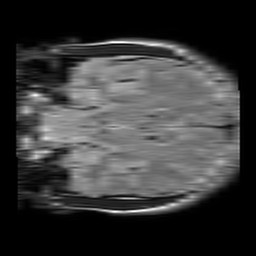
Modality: FLAIR
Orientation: coronal
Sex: male
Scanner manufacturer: philips
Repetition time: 11 s
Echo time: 0.125 s